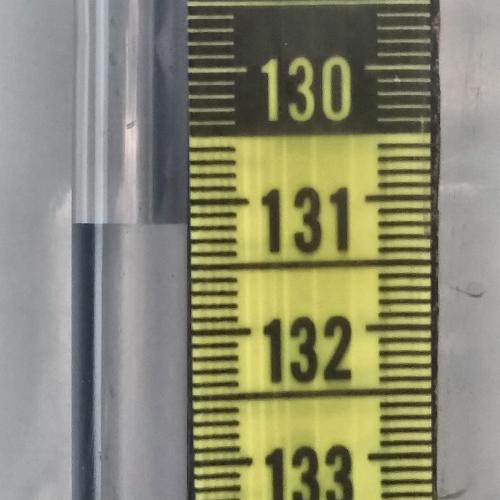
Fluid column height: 131.2 cm